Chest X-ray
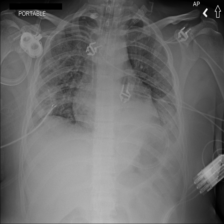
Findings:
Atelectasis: positive
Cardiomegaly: negative
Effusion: negative
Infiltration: negative
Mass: negative
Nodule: negative
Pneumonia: negative
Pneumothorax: negative
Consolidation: positive
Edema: negative
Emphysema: negative
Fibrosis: negative
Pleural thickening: negative
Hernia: negative